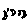
Label: moon